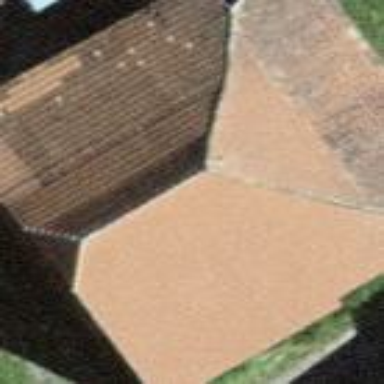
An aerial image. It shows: Rural barn.